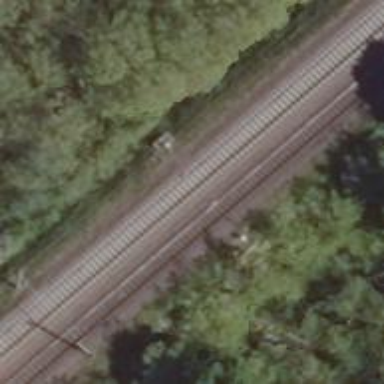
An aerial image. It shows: Railway signal.